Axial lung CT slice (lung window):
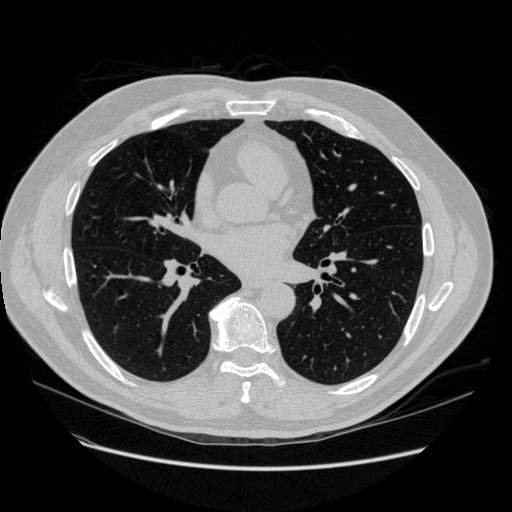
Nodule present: no